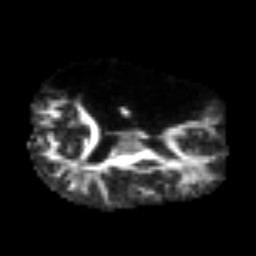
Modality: FA
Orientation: axial
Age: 40
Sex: male
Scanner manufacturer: siemens
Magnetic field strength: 3 T
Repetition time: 3.2 s
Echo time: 0.081 s